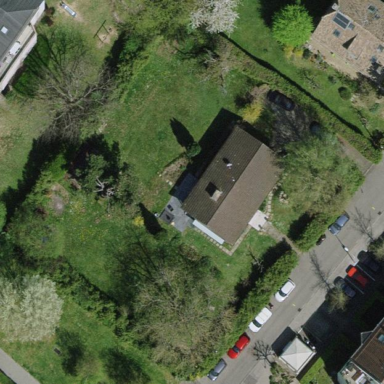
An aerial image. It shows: Garden enclosed by fence.